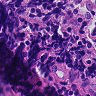
Metastatic tissue present: no